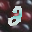
Label: 2